Question: I want to create a dynamic table according to assigned array as below image:

My code:
'''
<table id="selectTable" class="m-table">
<thead>
<tr>
<th>Products</th>
<th>Range</th>
</tr>
</thead>
</table>
'''
'''
function drawTable(data) {
var dateTable = $('#selectTable');
selectEl = $('<select>'),
selectVal = [
{val : 1, text: '1'},
{val : 2, text: '2'},
{val : 3, text: '3'},
{val : 4, text: '4'},
{val : 5, text: '5'}
];
$(selectVal).each(function() {
selectEl
.append($('<option>')
.attr('value',this.val)
.text(this.text));
});
dateTable.children('tbody').empty();
$.each(data,function(k,v){
var row = $('<tr />',{'class':'row-'+k});
dateTable.append(row);
row.append($('<td />').append(v));
row.append($('<td />').append(selectEl + ' ' + selectEl ));
});
}
var a = ['Product-1','Product-2','Product-3','Product-4','Product-5'];
drawTable(a);
'''
Table and selectbox will create dynamically and append to table each row. How can I do this?
<URL>
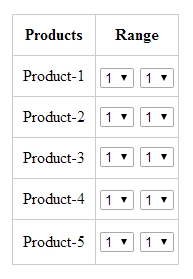
Answer: I append two selectbox to each row with the following edit;
'''
dateTable.append(row);
row.append($('<td />').append(v));
row.append($('<td />').append(selectEl));
row.children('td:nth-child(2)').append(selectEl.clone());
'''
<URL>